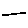
Label: line